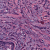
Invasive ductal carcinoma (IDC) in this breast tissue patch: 1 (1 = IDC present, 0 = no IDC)